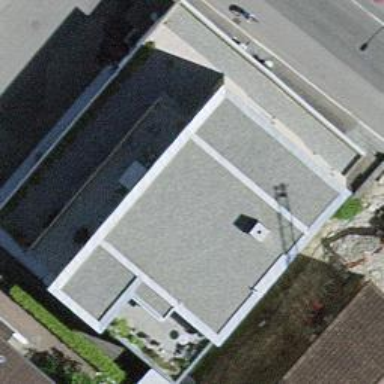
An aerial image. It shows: Orange building part.